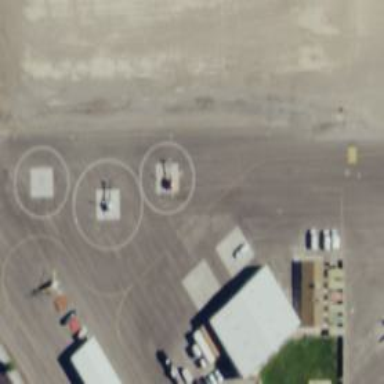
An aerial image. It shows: Image of helipad at airport.